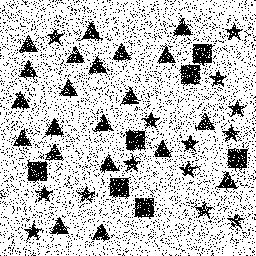
Squares: 7
Triangles: 21
Stars: 14
Total shapes: 42